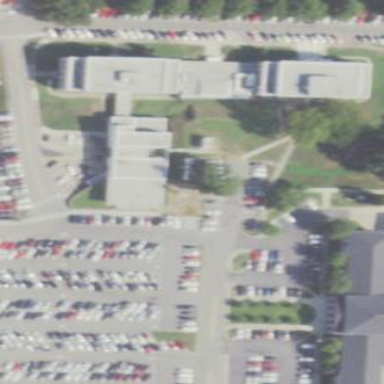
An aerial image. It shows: Government office building.